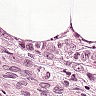
Metastatic tissue present: yes